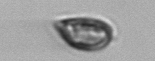
Label: Prorocentrum_triestinum